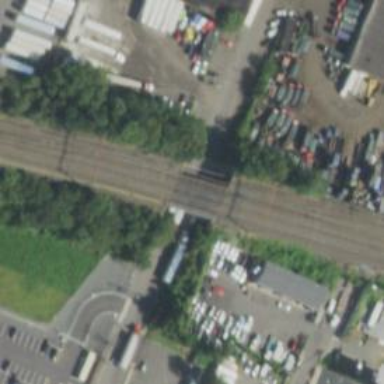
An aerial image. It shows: Railway track with contact line for electrification.